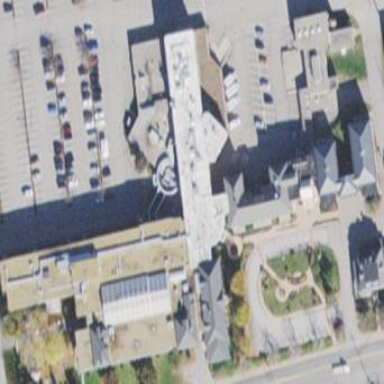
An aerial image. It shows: Hospital building.